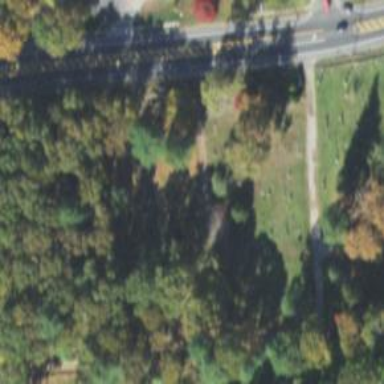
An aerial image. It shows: Cemetery.